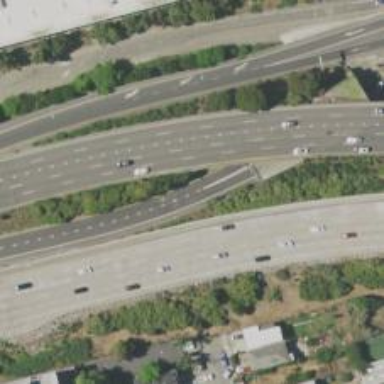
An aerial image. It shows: Motorway junction.